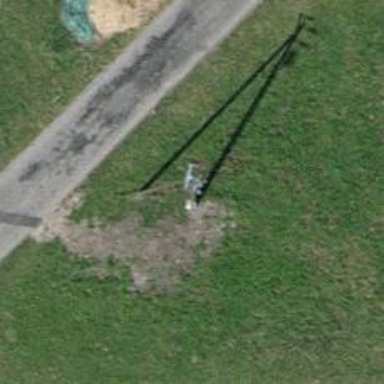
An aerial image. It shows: Guyed pole used for power distribution.